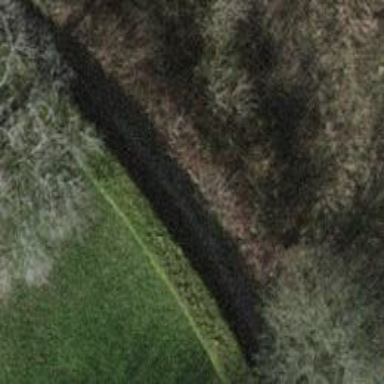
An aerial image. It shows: Compacted path road.